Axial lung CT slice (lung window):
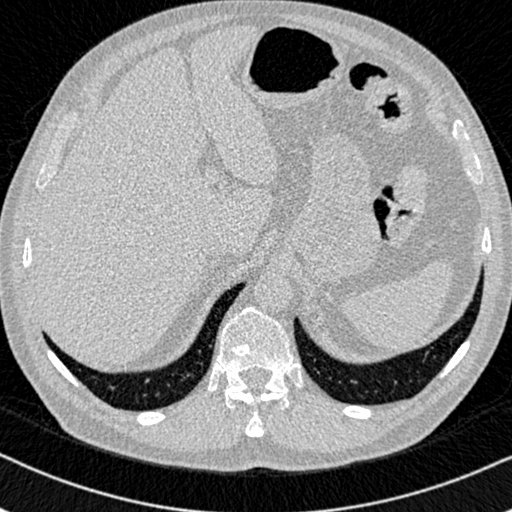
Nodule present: no